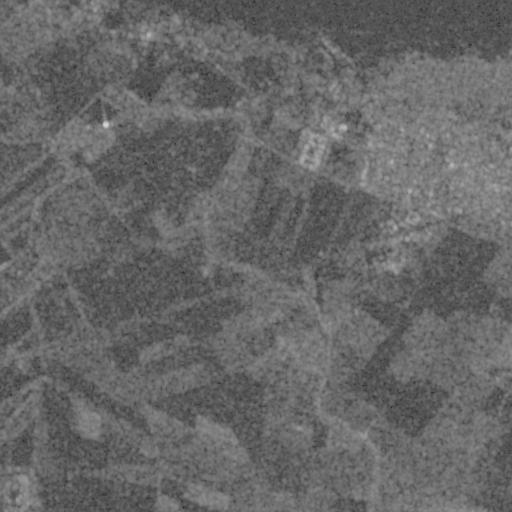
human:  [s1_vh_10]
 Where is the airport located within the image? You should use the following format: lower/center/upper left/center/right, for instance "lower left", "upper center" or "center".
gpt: The airport is located in the left of the image.
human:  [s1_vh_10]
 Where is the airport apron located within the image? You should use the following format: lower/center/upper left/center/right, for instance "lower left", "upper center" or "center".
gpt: The airport apron is located in the center left of the image.
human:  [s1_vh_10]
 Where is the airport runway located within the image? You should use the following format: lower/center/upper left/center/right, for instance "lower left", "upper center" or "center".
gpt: The airport runway is located in the left of the image.
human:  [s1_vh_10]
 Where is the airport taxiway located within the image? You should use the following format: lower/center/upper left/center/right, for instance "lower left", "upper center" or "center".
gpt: The airport taxiway is located in the upper left of the image.
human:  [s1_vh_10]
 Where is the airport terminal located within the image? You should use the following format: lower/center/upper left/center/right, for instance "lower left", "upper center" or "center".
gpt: The airport terminal is located in the center left of the image.
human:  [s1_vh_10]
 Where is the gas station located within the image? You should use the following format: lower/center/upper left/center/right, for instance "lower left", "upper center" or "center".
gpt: The gas station is located in the center right of the image.
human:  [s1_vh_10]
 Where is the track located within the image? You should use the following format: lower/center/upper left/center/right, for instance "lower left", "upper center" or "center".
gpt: There is no track in the image.

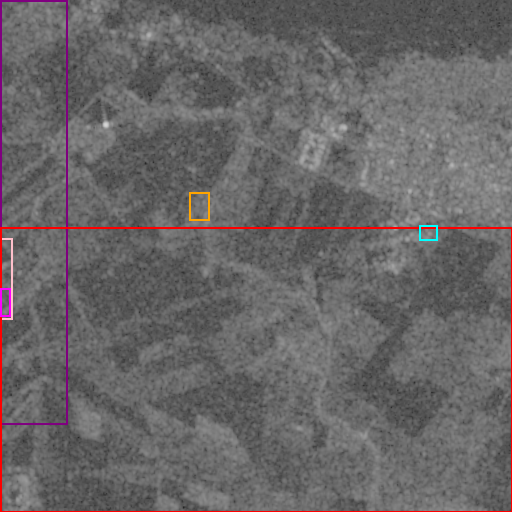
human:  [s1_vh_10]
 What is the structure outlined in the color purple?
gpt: The structure outlined in purple is an airport.
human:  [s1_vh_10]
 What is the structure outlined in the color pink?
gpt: The structure outlined in pink is an airport apron.
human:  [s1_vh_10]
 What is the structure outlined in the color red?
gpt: The structure outlined in red is a crop field.
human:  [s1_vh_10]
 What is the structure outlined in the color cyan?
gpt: The structure outlined in cyan is a gas station.
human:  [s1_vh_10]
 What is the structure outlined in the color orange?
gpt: The structure outlined in orange is a park.
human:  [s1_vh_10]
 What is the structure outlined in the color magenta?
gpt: The structure outlined in magenta is a parking lot.
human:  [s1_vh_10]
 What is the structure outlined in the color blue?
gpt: There is no blue outline.